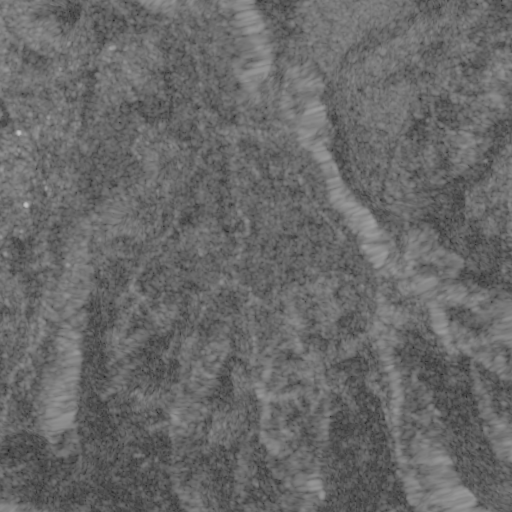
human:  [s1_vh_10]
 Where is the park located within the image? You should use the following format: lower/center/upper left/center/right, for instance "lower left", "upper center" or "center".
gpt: The park is located in the upper left of the image.
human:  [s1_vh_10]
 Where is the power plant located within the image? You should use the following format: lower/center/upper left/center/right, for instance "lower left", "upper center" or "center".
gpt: There is no power plant in the image.

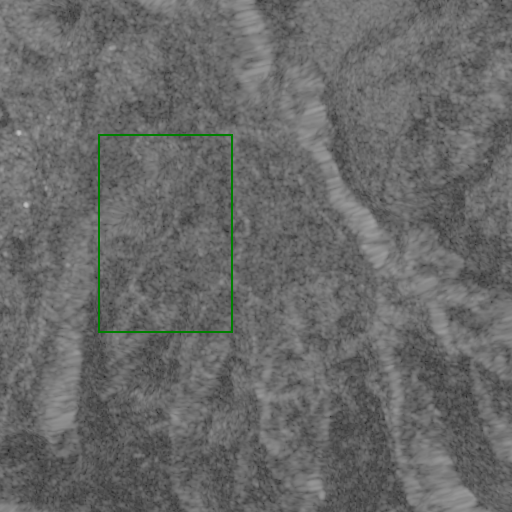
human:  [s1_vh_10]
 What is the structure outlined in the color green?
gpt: The structure outlined in green is a crop field.
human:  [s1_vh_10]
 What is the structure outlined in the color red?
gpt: There is no red outline.